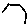
Label: hexagon